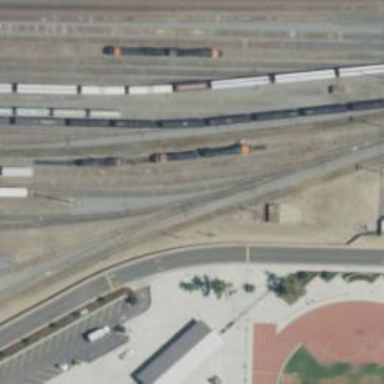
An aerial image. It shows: Railway yard used for servicing trains.